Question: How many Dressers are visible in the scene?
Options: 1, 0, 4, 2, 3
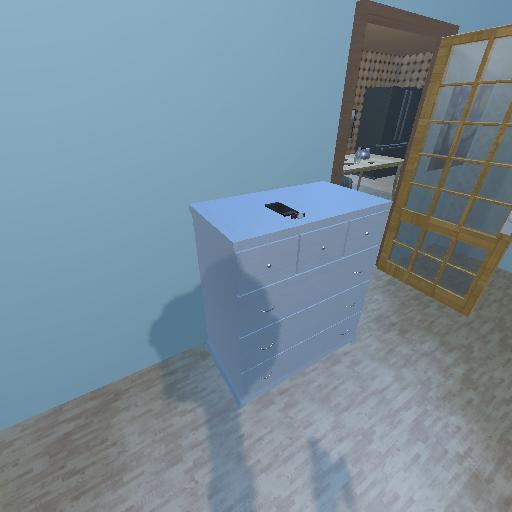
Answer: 1